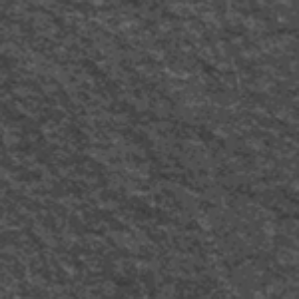
Label: frost